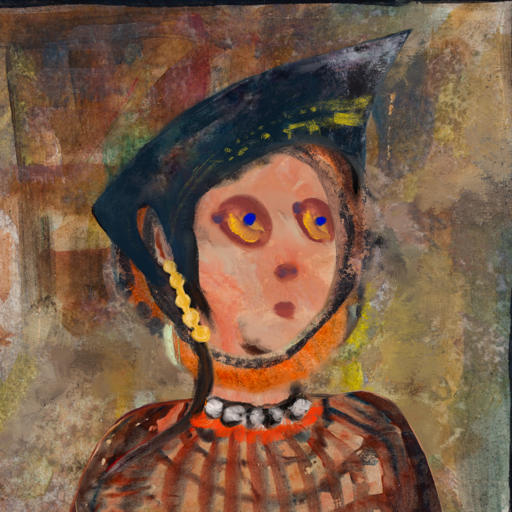
Background: Mosgoul, Head And Neck Side: Roy_Bahadur, Face Side: Mother_And_Son_Son, Bust: Orphan, Hair Side: Childish, Head Accessory: Irani, Second Necklace: Blank, Necklace: An_Impression, Baby: Blank